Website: bh-photo
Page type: newsletter-management
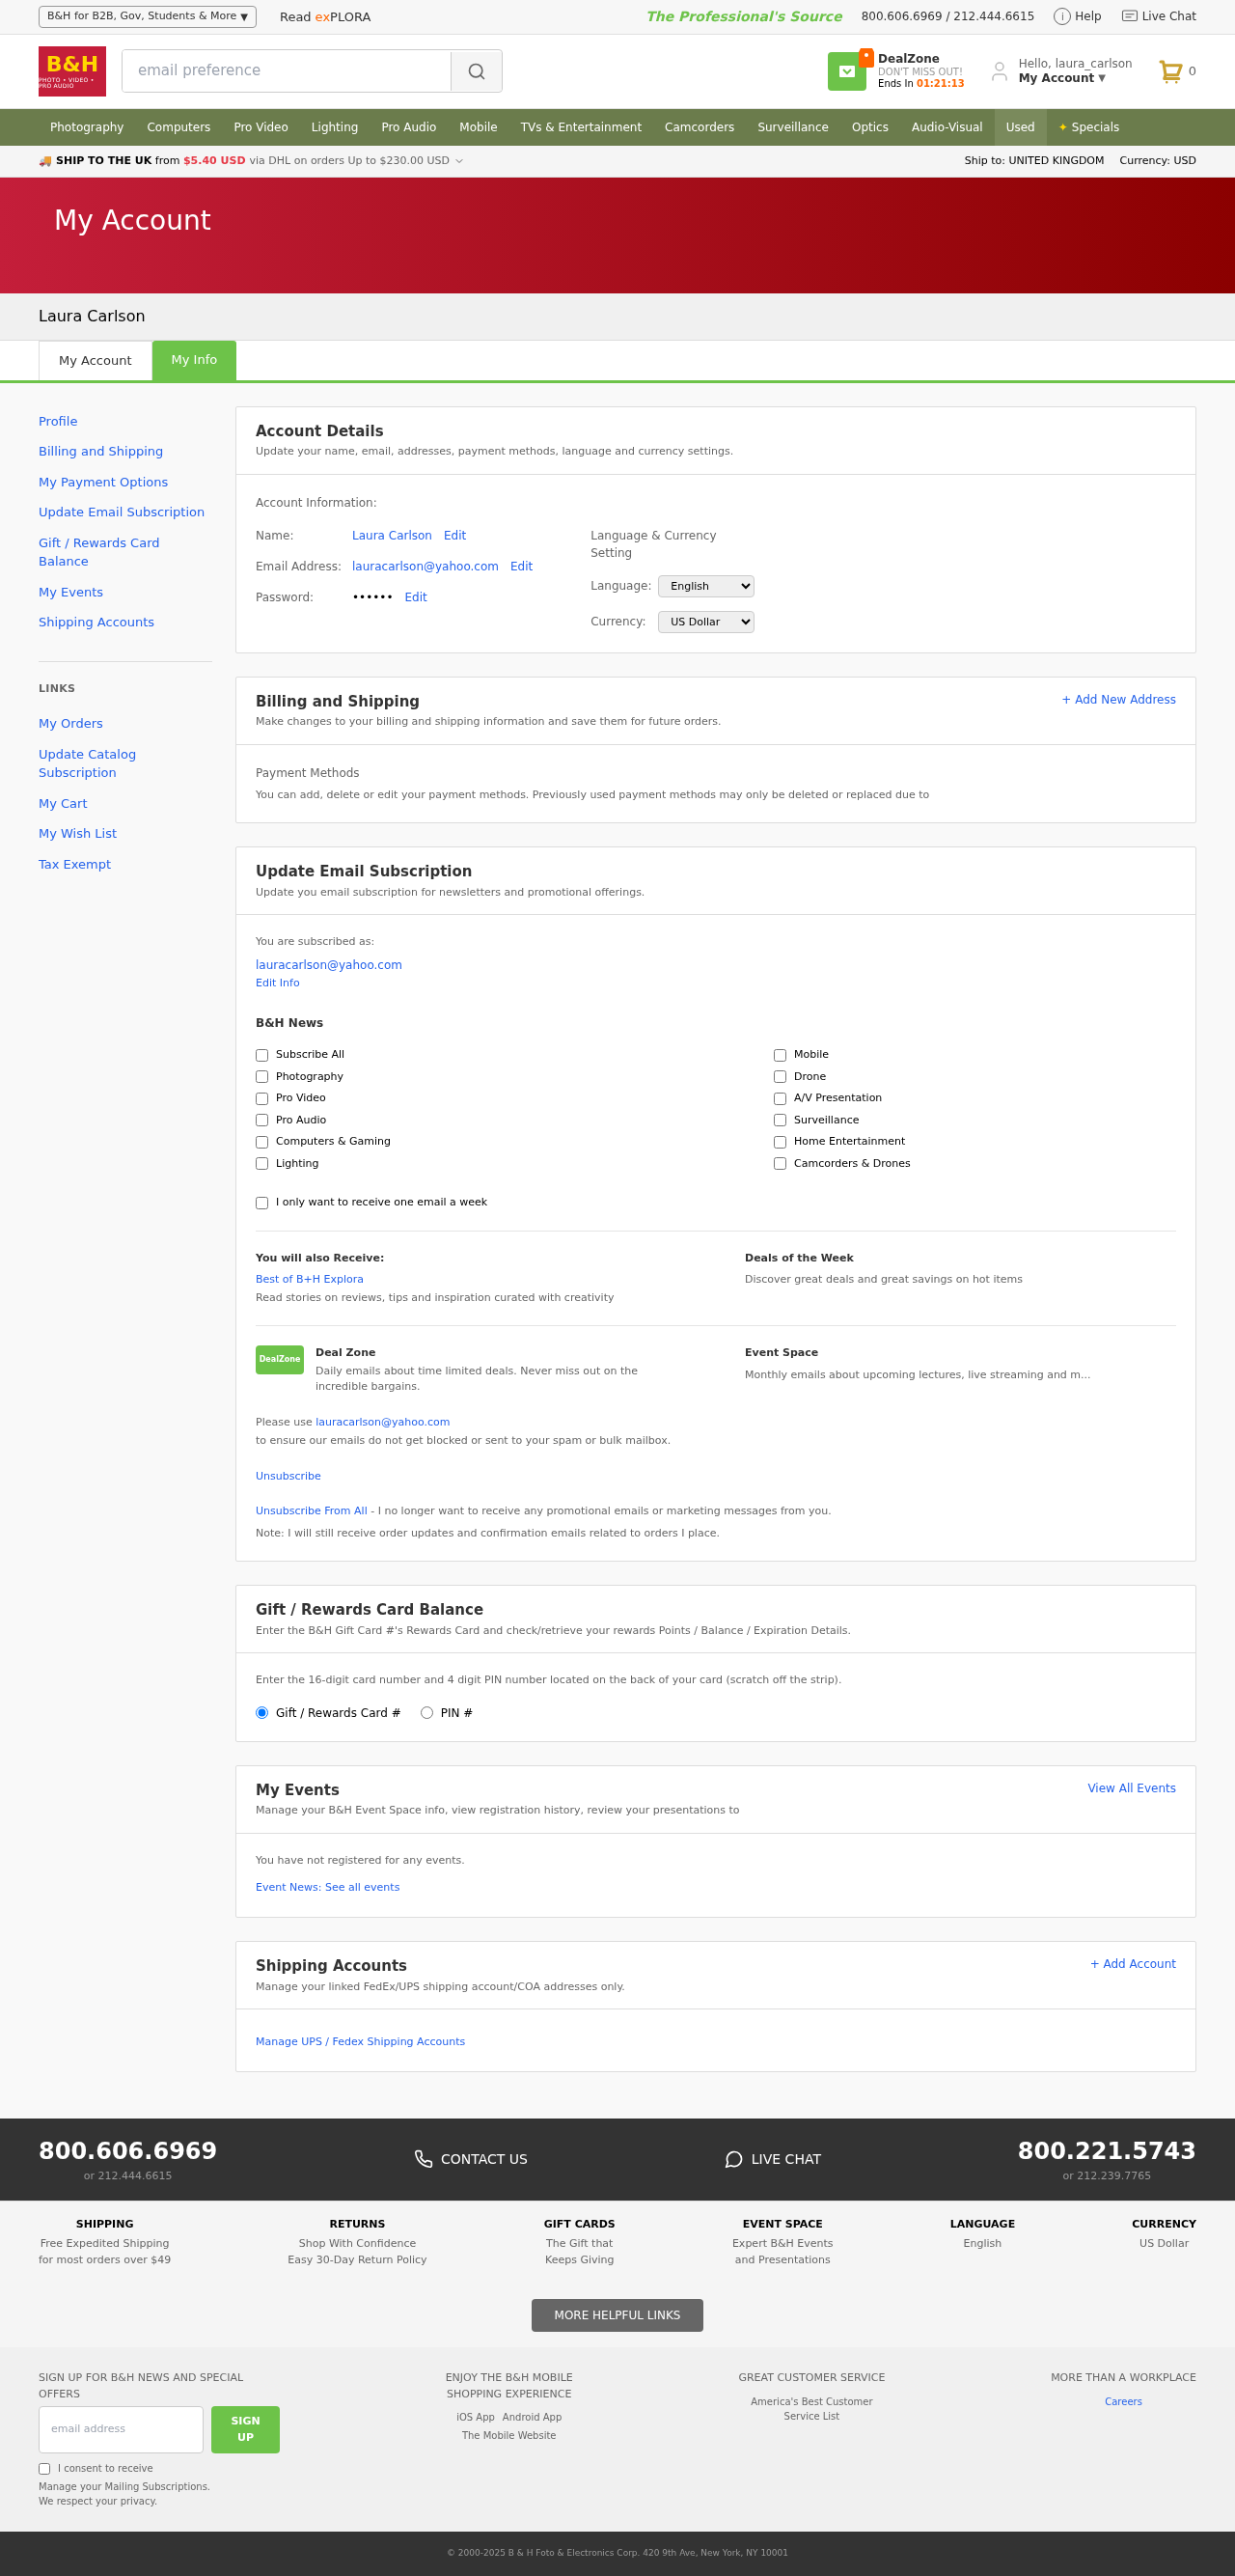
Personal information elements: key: PII_EMAIL
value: lauracarlson@yahoo.com
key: PII_FULLNAME
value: Laura Carlson
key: PII_LOGIN_USERNAME
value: laura_carlson
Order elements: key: ORDER_NUM_ITEMS
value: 0
Search elements: key: HEADER_SEARCH
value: email preference